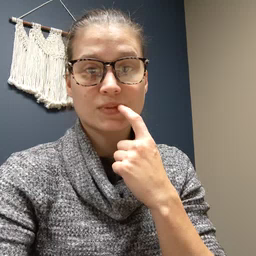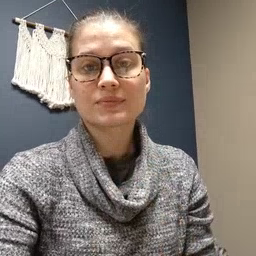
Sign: tooth